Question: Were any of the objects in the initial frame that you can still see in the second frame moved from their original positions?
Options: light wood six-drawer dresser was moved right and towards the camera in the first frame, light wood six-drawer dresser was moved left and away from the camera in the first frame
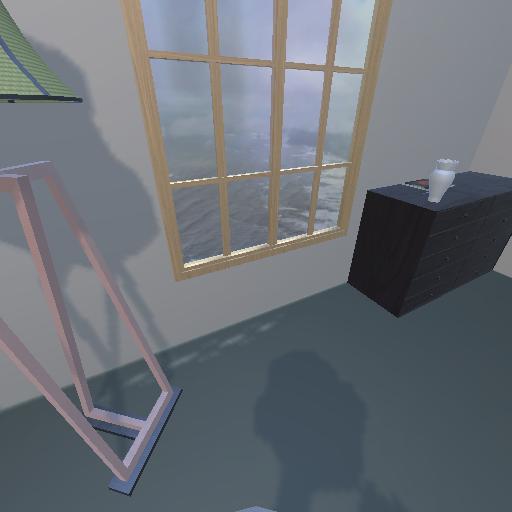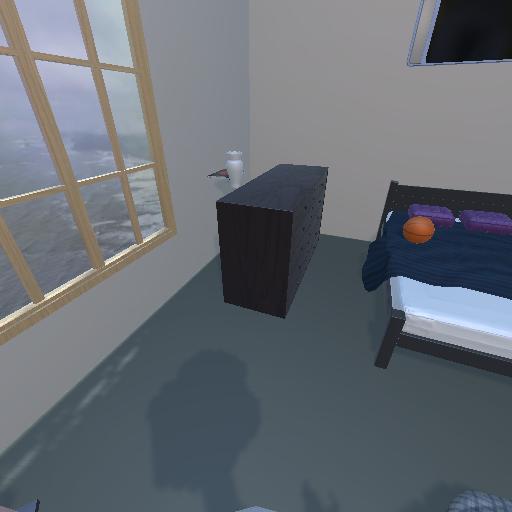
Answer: light wood six-drawer dresser was moved right and towards the camera in the first frame